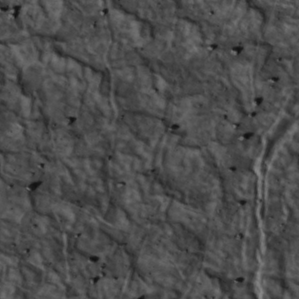
Label: non_frost